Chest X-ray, AP view. Patient: 26 years old, sex M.
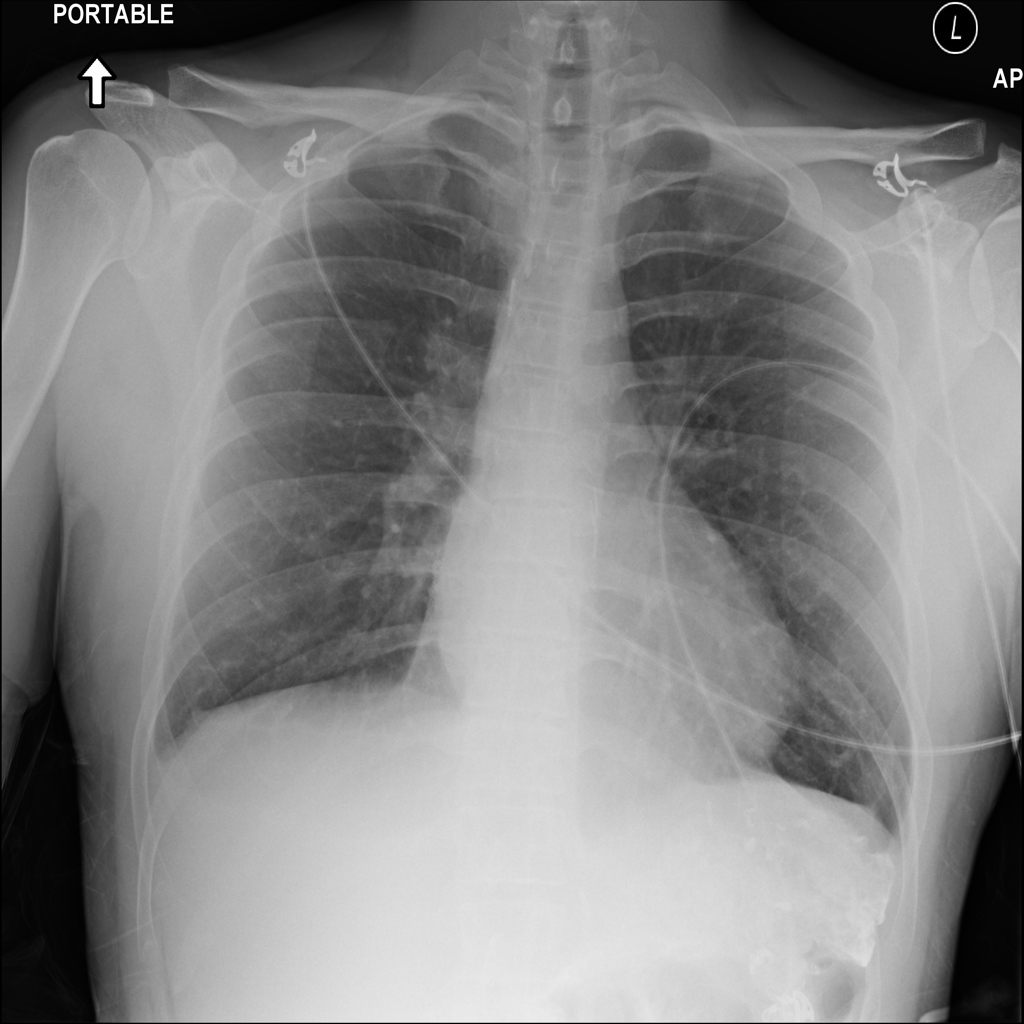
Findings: No Finding